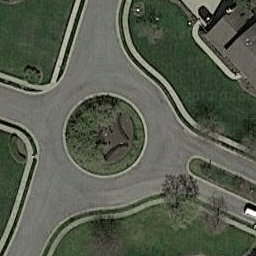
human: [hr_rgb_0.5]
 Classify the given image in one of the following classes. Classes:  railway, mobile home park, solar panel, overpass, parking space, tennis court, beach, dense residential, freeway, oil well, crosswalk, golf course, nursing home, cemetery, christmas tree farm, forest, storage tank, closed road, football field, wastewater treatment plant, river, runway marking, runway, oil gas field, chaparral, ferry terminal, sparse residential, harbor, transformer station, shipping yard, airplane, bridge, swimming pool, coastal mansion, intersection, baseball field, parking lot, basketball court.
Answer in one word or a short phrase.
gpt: closed road